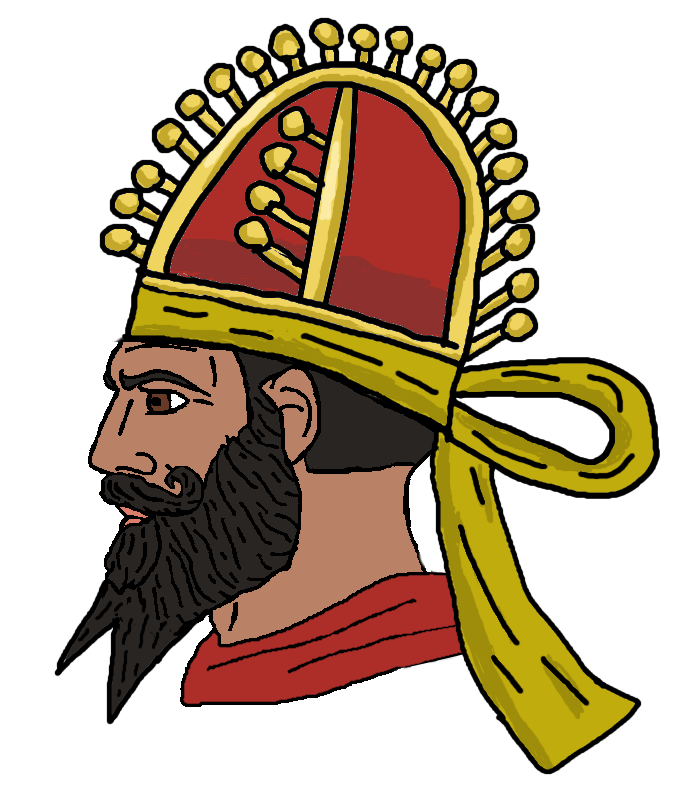
Label: 4_Yes_Chad